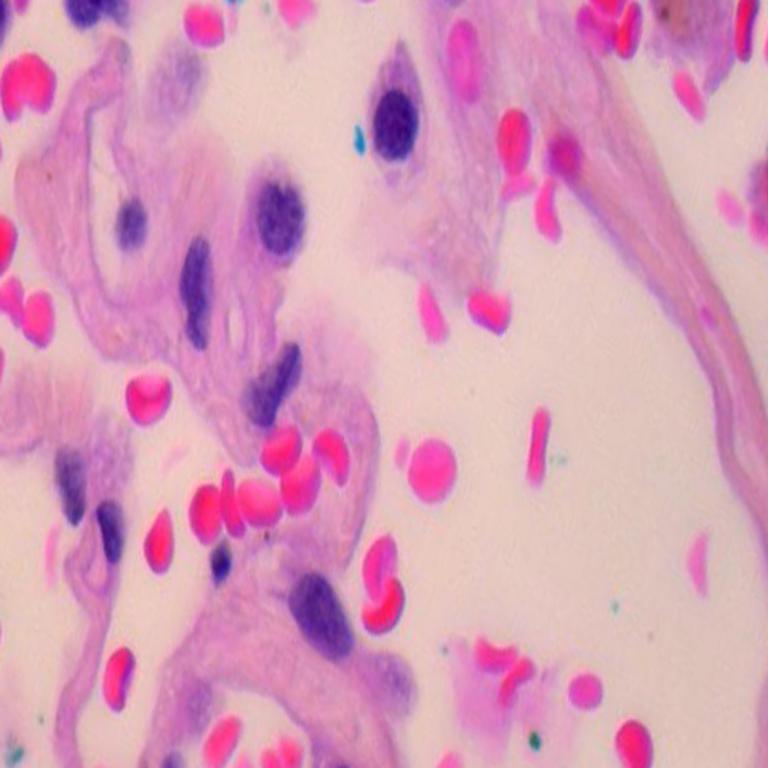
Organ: lung
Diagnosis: benign